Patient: sex F, age 34
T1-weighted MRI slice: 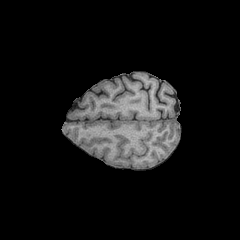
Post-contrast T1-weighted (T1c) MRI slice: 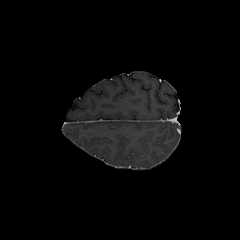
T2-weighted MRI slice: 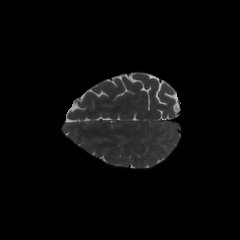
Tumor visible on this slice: no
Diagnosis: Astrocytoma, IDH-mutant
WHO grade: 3